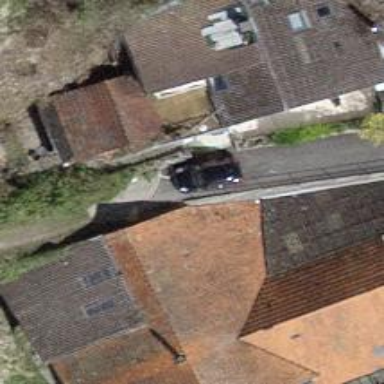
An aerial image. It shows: Building with tile roof.